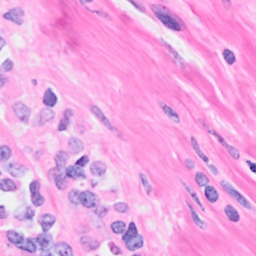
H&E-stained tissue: Breast